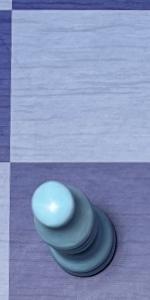
Label: Bishop_White